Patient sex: M
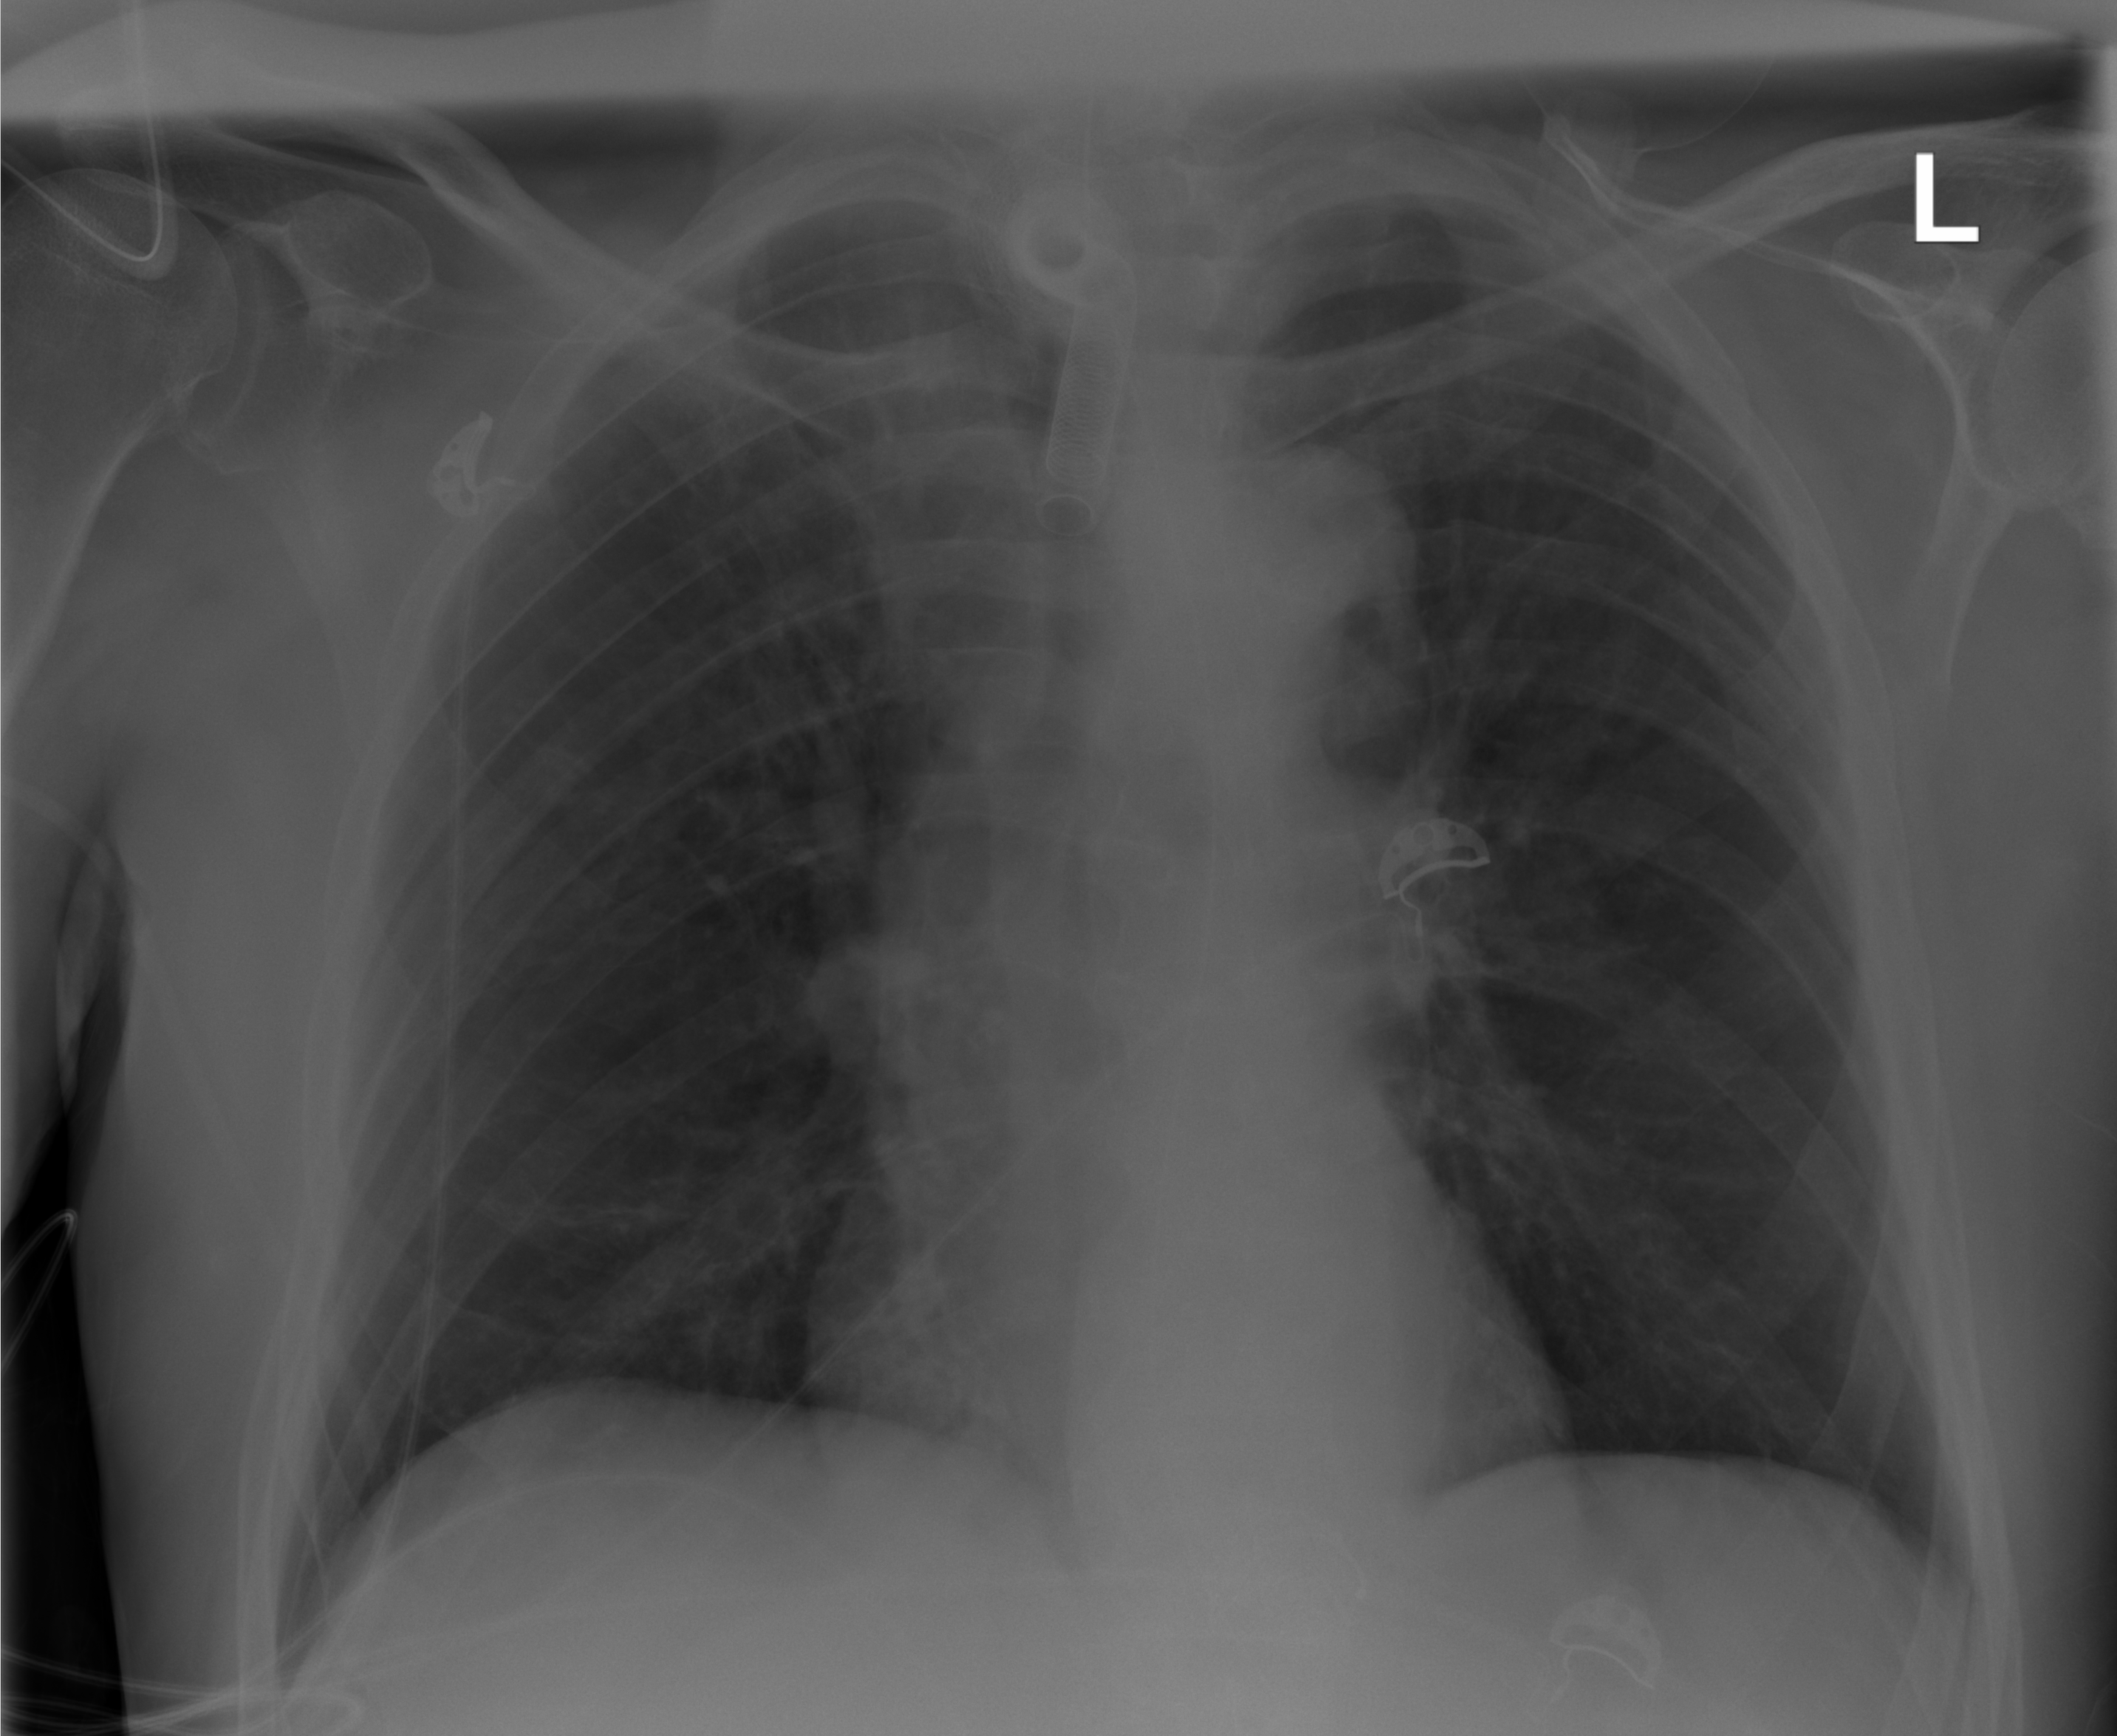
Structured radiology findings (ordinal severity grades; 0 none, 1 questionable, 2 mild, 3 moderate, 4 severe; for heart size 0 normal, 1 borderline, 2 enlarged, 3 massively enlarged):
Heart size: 0
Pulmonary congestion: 1
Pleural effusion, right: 0
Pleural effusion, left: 0
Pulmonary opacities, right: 1
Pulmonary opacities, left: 0
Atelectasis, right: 0
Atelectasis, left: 0